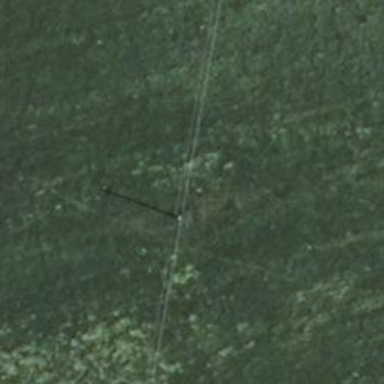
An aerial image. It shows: Minor power line.